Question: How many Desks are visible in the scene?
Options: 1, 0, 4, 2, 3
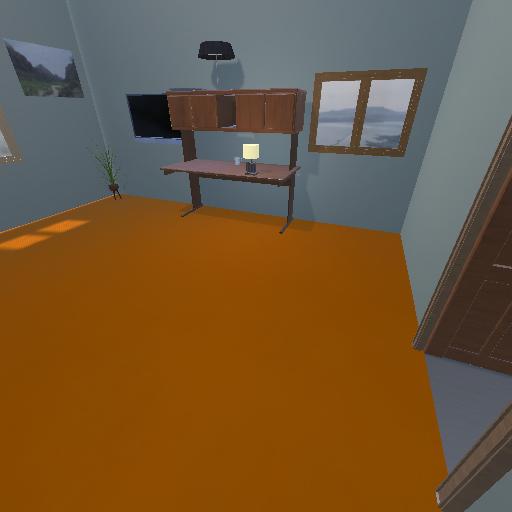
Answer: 1